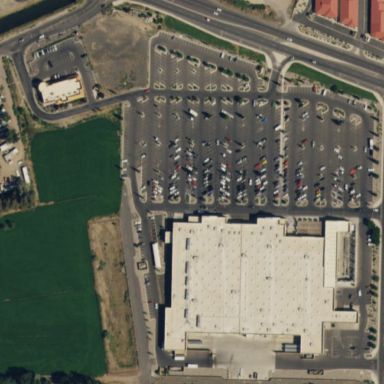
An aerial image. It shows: Retail area.